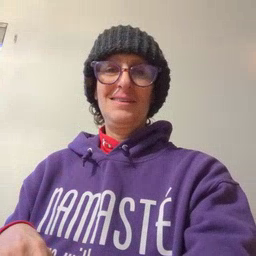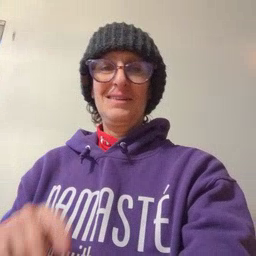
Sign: cloud